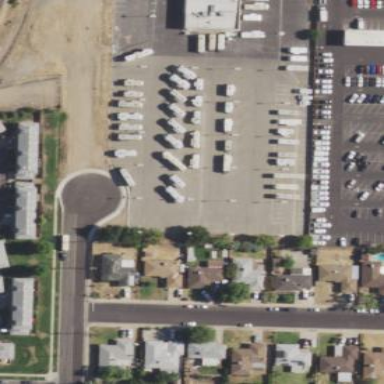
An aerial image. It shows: Commercial area with car shop. It is parking/sales lot specifically for used cars.